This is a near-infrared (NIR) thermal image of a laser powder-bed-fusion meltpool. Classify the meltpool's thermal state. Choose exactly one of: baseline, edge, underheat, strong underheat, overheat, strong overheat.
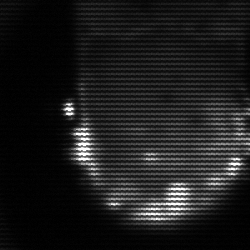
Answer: baseline